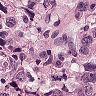
Metastatic tissue present: yes